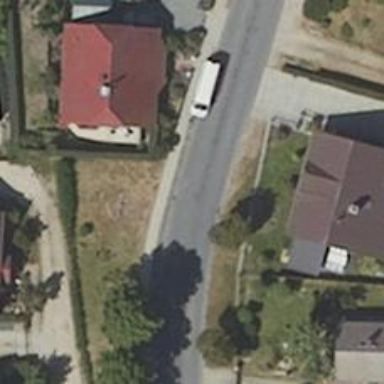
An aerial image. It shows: Residential area with tertiary road paved with asphalt.